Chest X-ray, PA view. Patient: 39 years old, sex M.
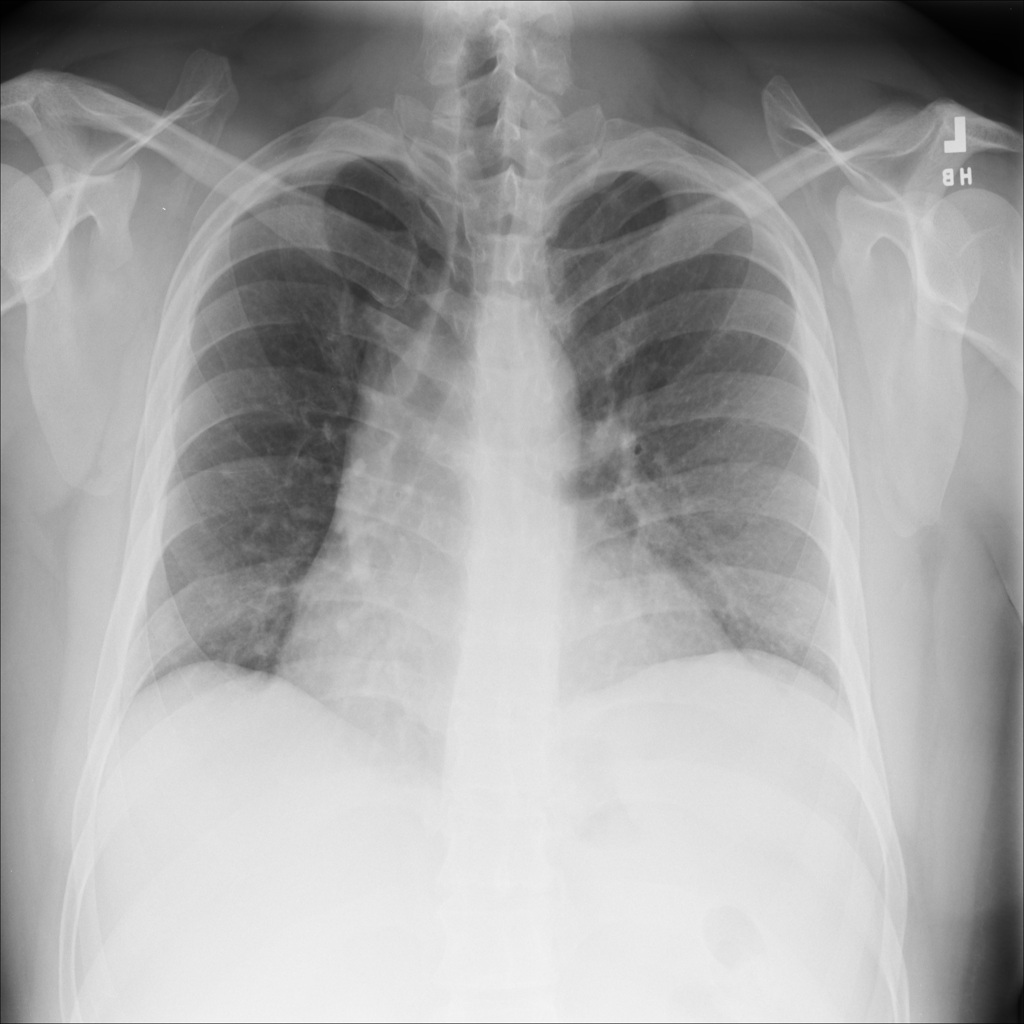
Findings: No Finding